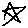
Label: star